Question: I'm making an app where i want to automatically make an calculation.
the numbers are , number is a .
when i fill in the numbers , i want it to and show a result in the . in this example 1+2=3
i made an xml example:

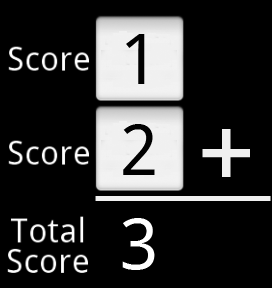
Answer: Here is add_two_numbers.xml layout
'''
<?xml version="1.0" encoding="utf-8"?>
<LinearLayout xmlns:android="http://schemas.android.com/apk/res/android"
android:orientation="vertical"
android:layout_width="fill_parent"
android:layout_height="fill_parent" >
<LinearLayout android:orientation="horizontal"
android:layout_width="wrap_content"
android:layout_height="wrap_content" >
<TextView android:text="First Number : "
android:layout_width="wrap_content"
android:layout_height="wrap_content" />
<EditText android:id="@+id/editText1"
android:layout_width="wrap_content"
android:layout_height="wrap_content" />
</LinearLayout>
<LinearLayout android:orientation="horizontal"
android:layout_width="wrap_content"
android:layout_height="wrap_content" >
<TextView android:text="Second Number : "
android:layout_width="wrap_content"
android:layout_height="wrap_content" />
<EditText android:id="@+id/editText2"
android:layout_width="wrap_content"
android:layout_height="wrap_content" />
</LinearLayout>
<LinearLayout android:orientation="horizontal"
android:layout_gravity="center"
android:layout_width="wrap_content"
android:layout_height="wrap_content" >
<TextView android:text="Result"
android:id="@+id/textView_result"
android:textColor="#FF00FF"
android:textSize="18dip"
android:layout_width="wrap_content"
android:layout_height="wrap_content" />
</LinearLayout>
</LinearLayout>
'''
And here is an Activity AddTwoNumbers.java
'''
public class AddTwoNumbers extends Activity {
EditText editText1;
EditText editText2;
TextView textViewResult;
/** Called when the activity is first created. */
@Override
public void onCreate(Bundle icicle) {
super.onCreate(icicle);
setContentView(R.layout.add_two_numbers);
editText1 = (EditText) findViewById(R.id.editText1);
editText2 = (EditText) findViewById(R.id.editText2);
textViewResult = (TextView) findViewById(R.id.textView_result);
editText1.addTextChangedListener(new TextWatcher() {
public void beforeTextChanged(CharSequence s, int start, int count,
int after) {
// TODO Auto-generated method stub
}
public void onTextChanged(CharSequence s, int start, int before,
int count) {
textViewResult.setText(addNumbers());
}
public void afterTextChanged(Editable s) {
// TODO Auto-generated method stub
}
});
editText2.addTextChangedListener(new TextWatcher() {
public void beforeTextChanged(CharSequence s, int start, int count,
int after) {
// TODO Auto-generated method stub
}
public void onTextChanged(CharSequence s, int start, int before,
int count) {
textViewResult.setText(addNumbers());
}
public void afterTextChanged(Editable s) {
// TODO Auto-generated method stub
}
});
}
private String addNumbers() {
int number1;
int number2;
if(editText1.getText().toString() != "" && editText1.getText().length() > 0) {
number1 = Integer.parseInt(editText1.getText().toString());
} else {
number1 = 0;
}
if(editText2.getText().toString() != "" && editText2.getText().length() > 0) {
number2 = Integer.parseInt(editText2.getText().toString());
} else {
number2 = 0;
}
return Integer.toString(number1 + number2);
}
}
'''
And I have tested it on 2.3 platform. It's working fine.